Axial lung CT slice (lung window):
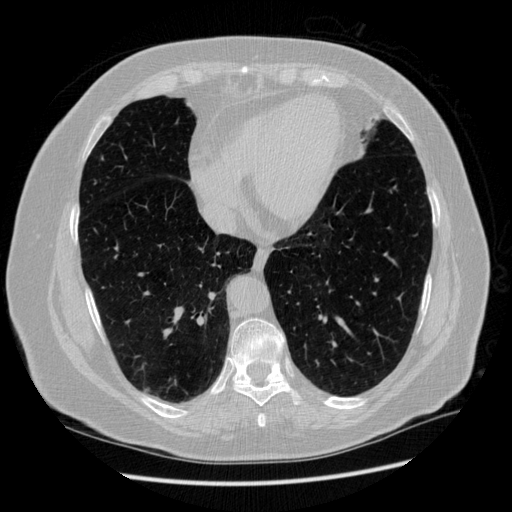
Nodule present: no